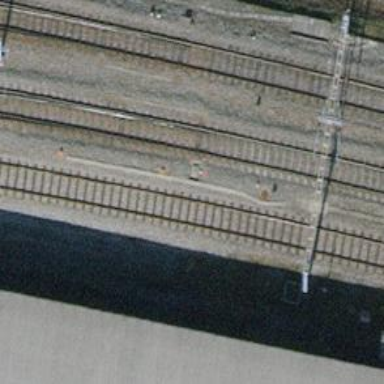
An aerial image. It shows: Railway switch.